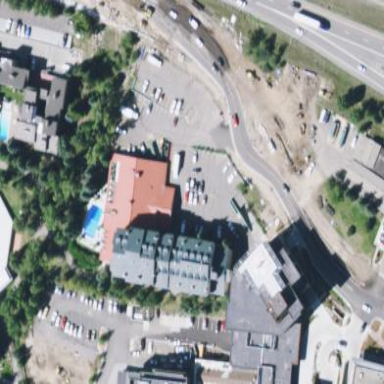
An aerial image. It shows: Residential building that functions as hotel for tourism.